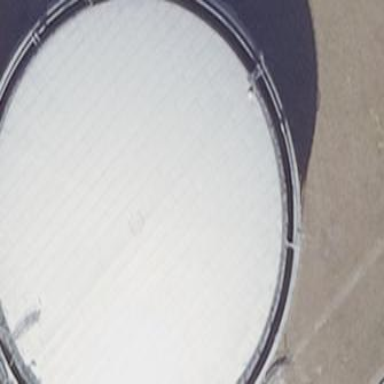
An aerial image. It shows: Storage tank created as man-made structure.